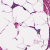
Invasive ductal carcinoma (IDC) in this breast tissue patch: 0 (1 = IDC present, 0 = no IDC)